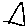
Label: triangle